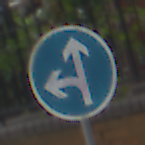
Verkehrszeichen: VorgeschriebeneFahrtrichtungGeradeausOderLinks
Umgebung: Outdoor, Urban
Tageszeit: MorningAfternoon
Wetter: Overcast
Licht: Natural
Jahreszeit: NotSpecified
Kontrast: LowContrast